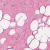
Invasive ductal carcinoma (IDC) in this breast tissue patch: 0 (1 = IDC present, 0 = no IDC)